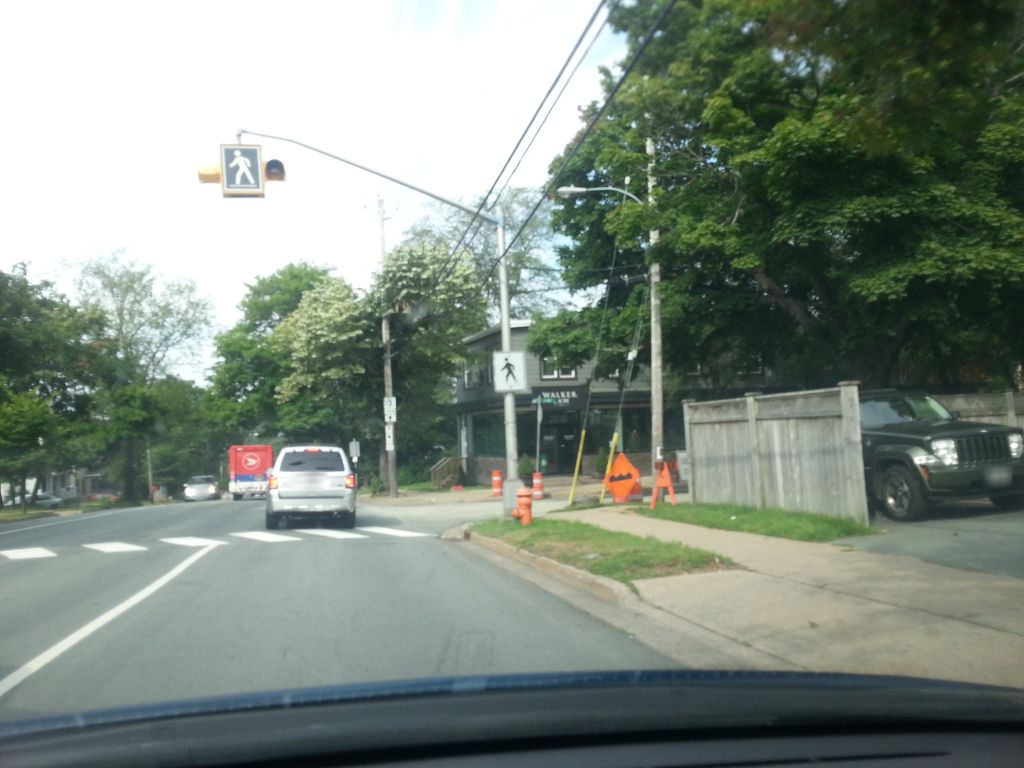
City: halifax